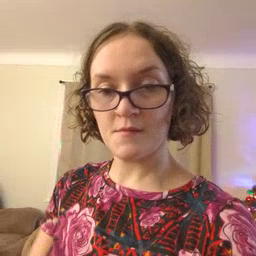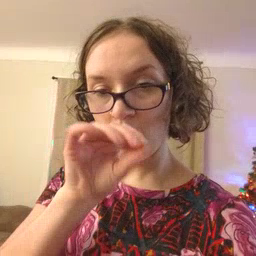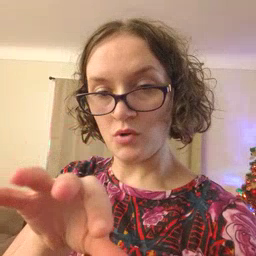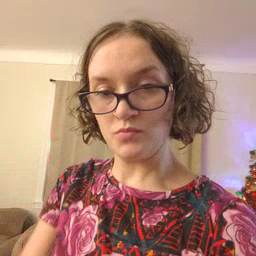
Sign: blow